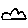
Label: cloud